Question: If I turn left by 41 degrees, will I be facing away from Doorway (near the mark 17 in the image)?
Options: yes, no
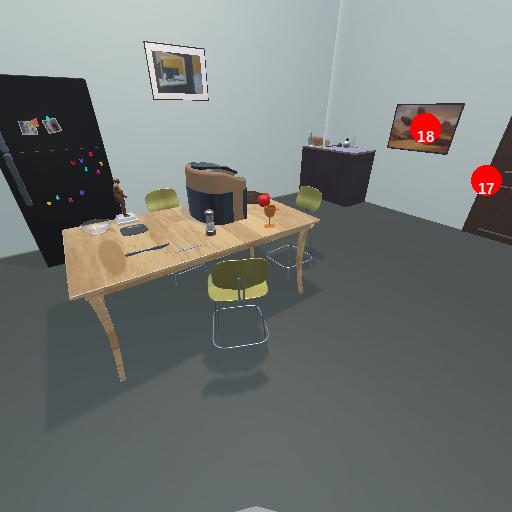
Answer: yes